Question: When I am trying to upload my code to github. Below are the steps which I executed in the Git Bash terminal. When I try to push the code to github using '$ git push -u origin main' the cursor moves to the next line and keeps blinking but does nothing.
'''
git remote add origin "https://github.com/TarunRajinikanth/Trifacta.git"
git add -A
git config --global -user.name "username"
git config --global -user.email "useremail@gmail.com"
git commit -m "this is my first commit"
git branch -m main
git push -u origin main
'''

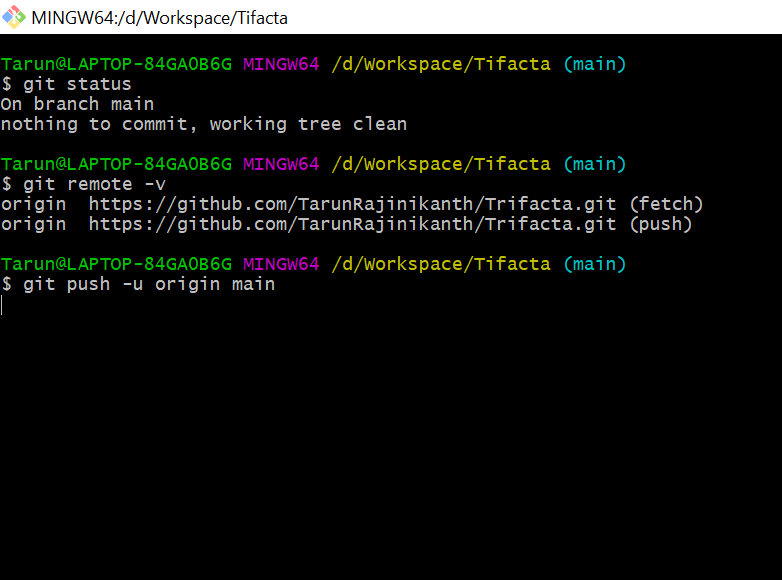
Answer: Update Oct. 2021:
<URL> describes again the problem:
> During the host provider auto-detection when GCM makes a HTTP call to the remote, this can sometimes hang until a long timeout period has elapsed.
This now has been fixed with <URL>
---
Update July 2021:
<URL>.
---
Original answer (June 2021):
Check your 'git config credential.helper' to see if a caching mechanism would be the issue.
You should:
- '%PATH%''C:\Program Files\Git\mingw64\libexec\git-core'-
you do that with:
'''
printf "host=github.com
protocol=https"|git-credential-manager get
'''
If you see the wrong password, remove it with:
'''
printf "host=github.com
protocol=https"|git-credential-manager erase
'''
Repeat the 'erase' command until you see a popup (do enter your credentials then)
Then repeat your 'git push -u origin main', and enter your credentials to store them.
Note that <URL>.
As a temporary workaround:
'''
git config --global credential.provider generic
'''
Note that <URL>.
The <URL> should include that fix.